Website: home-depot
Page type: review-order
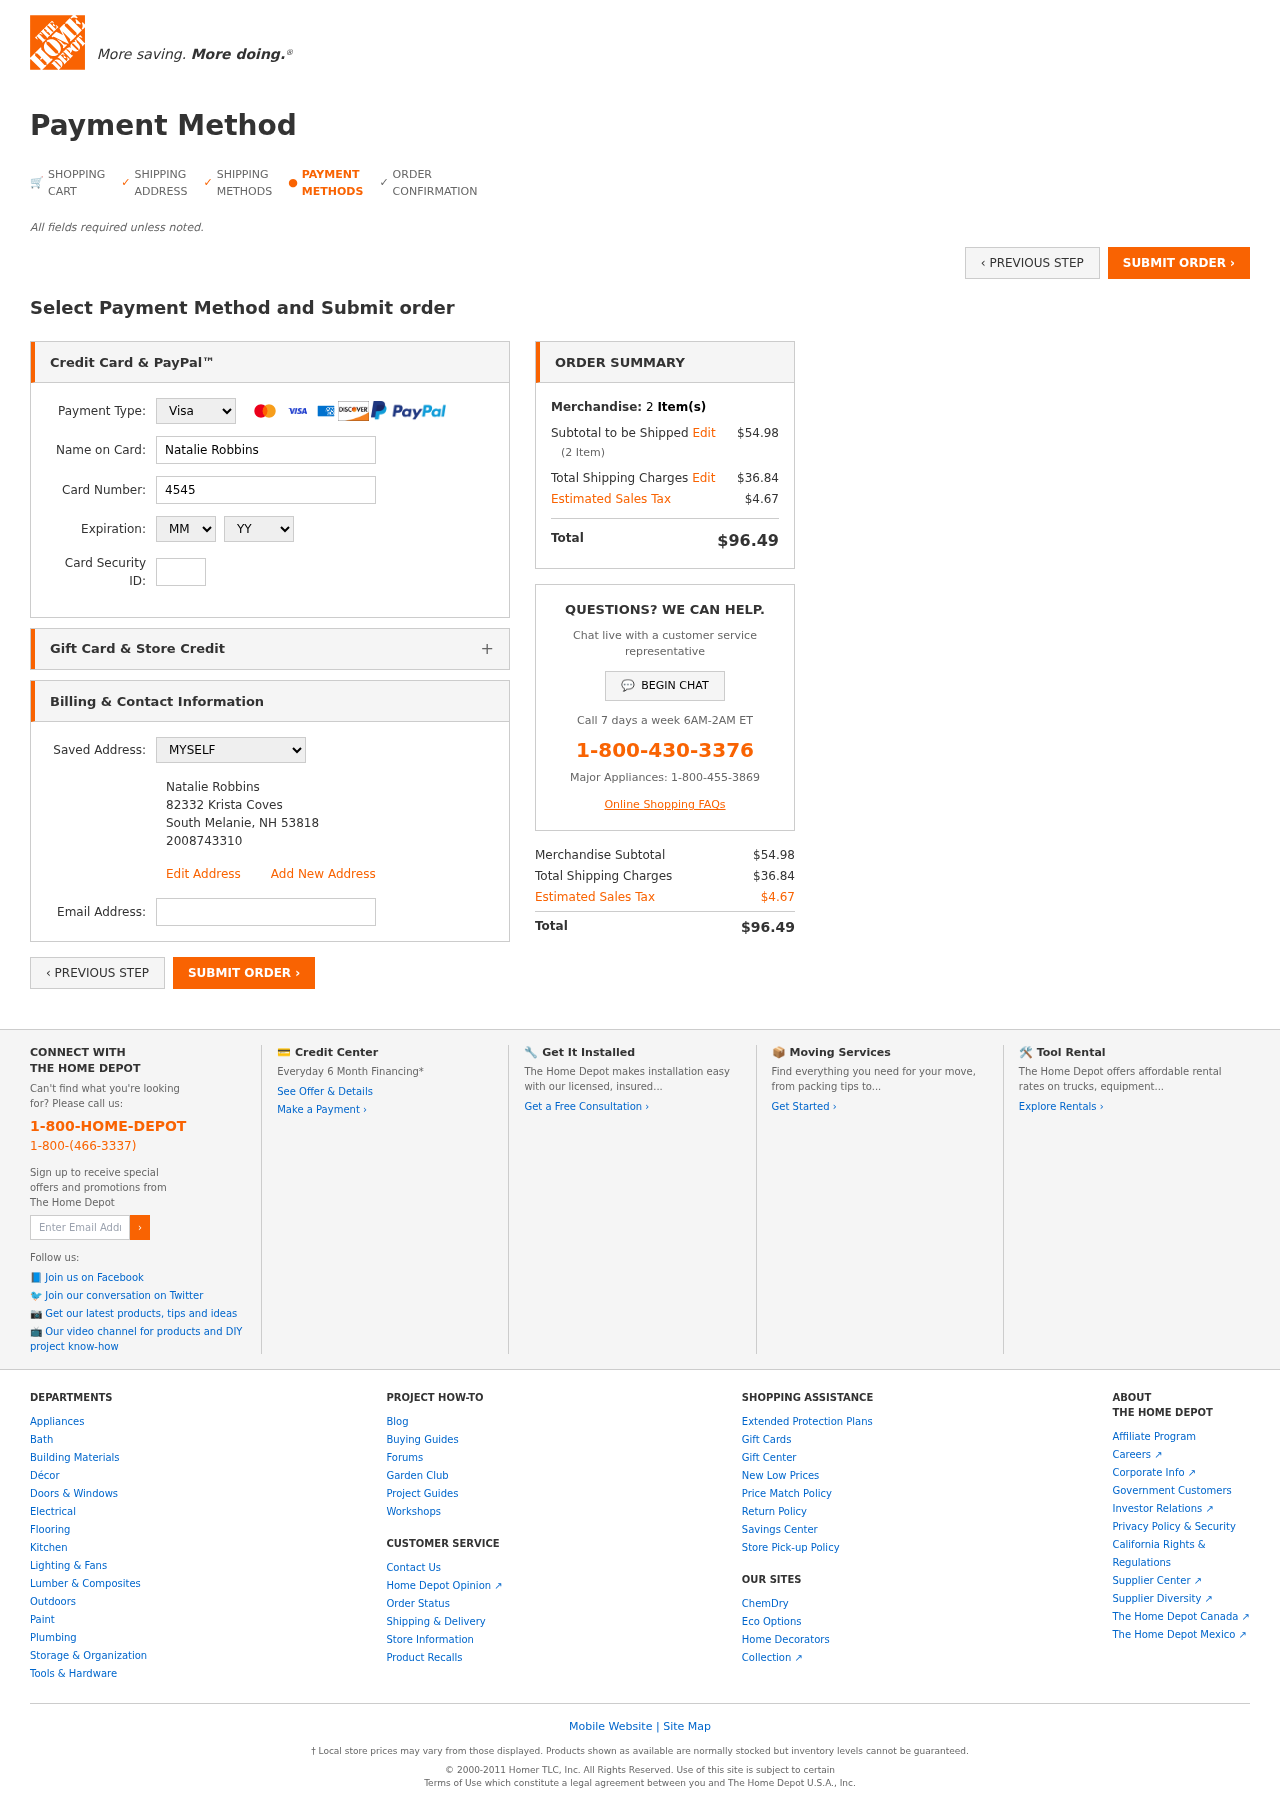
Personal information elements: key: PII_CARD_CVV
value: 980
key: PII_CARD_EXPIRY_MONTH
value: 06
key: PII_CARD_EXPIRY_YEAR
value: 27
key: PII_CARD_NUMBER
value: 4545 5108 7376 1003
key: PII_CARD_TYPE
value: Visa
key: PII_EMAIL
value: natalie_robbins@hotmail.com
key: PII_FULLNAME
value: Natalie Robbins
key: PII_FULLNAME2
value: Natalie Robbins
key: PII_STREET2
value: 82332 Krista Coves
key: PII_CITY2
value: South Melanie
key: PII_STATE_ABBR2
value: NH
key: PII_POSTCODE2
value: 53818
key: PII_PHONE2
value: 2008743310
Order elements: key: ORDER_NUM_ITEMS
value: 2
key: ORDER_SUBTOTAL
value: $54.98
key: ORDER_NUM_ITEMS2
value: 2
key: ORDER_SHIPPING_COST
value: $36.84
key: ORDER_TAX
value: $4.67
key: ORDER_TOTAL
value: $96.49
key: ORDER_SUBTOTAL2
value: $54.98
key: ORDER_SHIPPING_COST2
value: $36.84
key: ORDER_TAX2
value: $4.67
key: ORDER_TOTAL2
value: $96.49